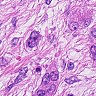
Metastatic tissue present: yes